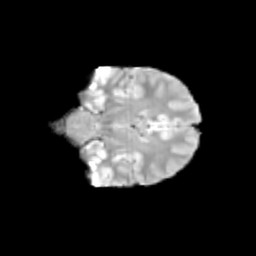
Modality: T2w
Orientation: coronal
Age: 13
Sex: male
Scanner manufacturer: siemens
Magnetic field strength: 3 T
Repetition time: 3.8 s
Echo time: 0.07 s